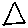
Label: triangle